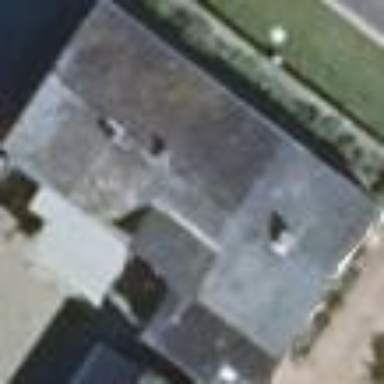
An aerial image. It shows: House with flat black roof.